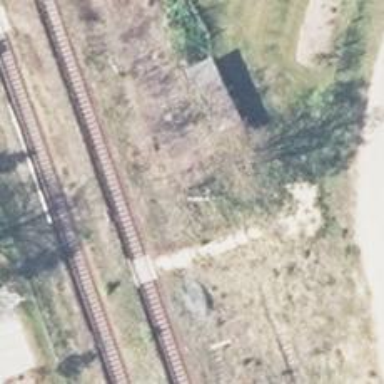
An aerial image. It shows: Abandoned railway yard is depicted.